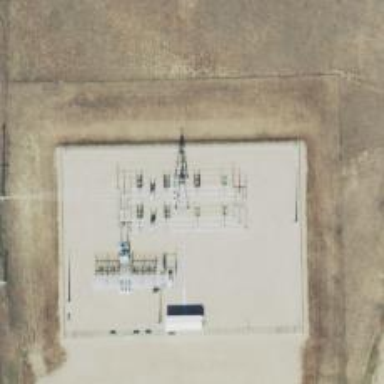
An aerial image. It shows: Switch used for power control.